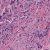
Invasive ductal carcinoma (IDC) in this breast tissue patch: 1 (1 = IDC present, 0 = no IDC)